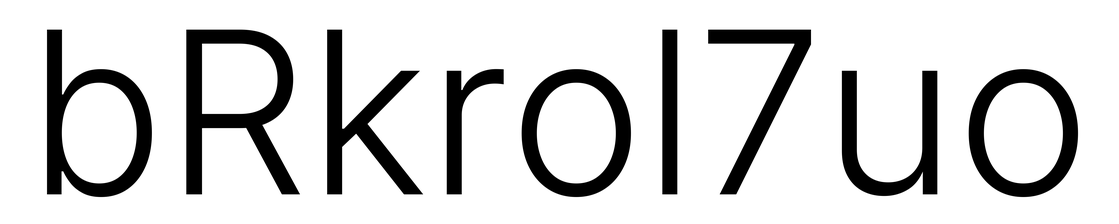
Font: Inter_Light